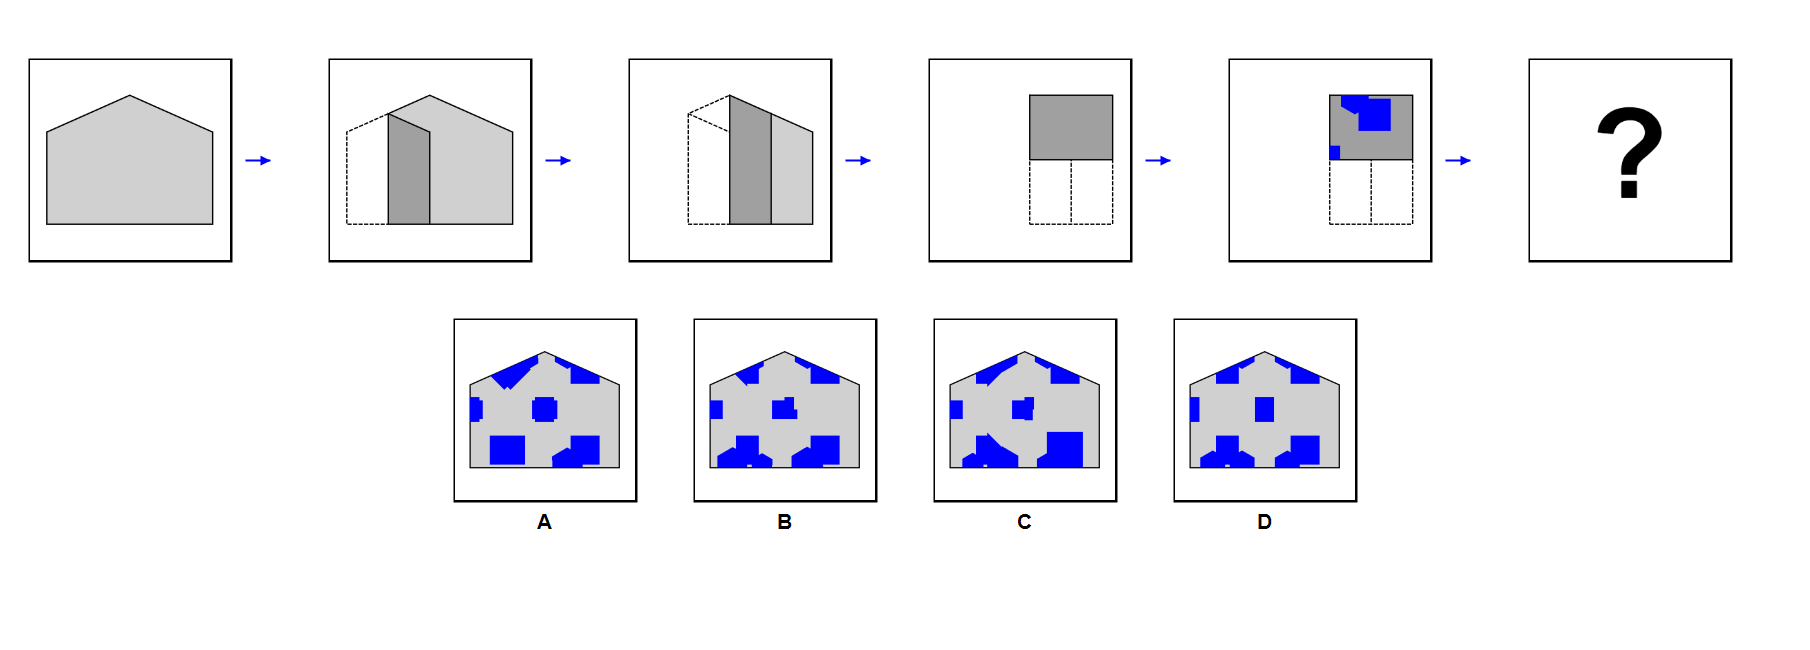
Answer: D